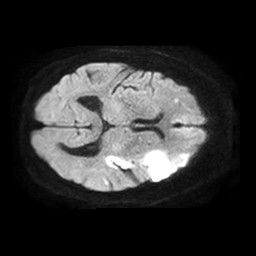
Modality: TRACE
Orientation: axial
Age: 75
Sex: female
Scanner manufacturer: philips
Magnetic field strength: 1.5 T
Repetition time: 3.4 s
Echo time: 0.06922 s